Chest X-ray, PA view. Patient: 62 years old, sex M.
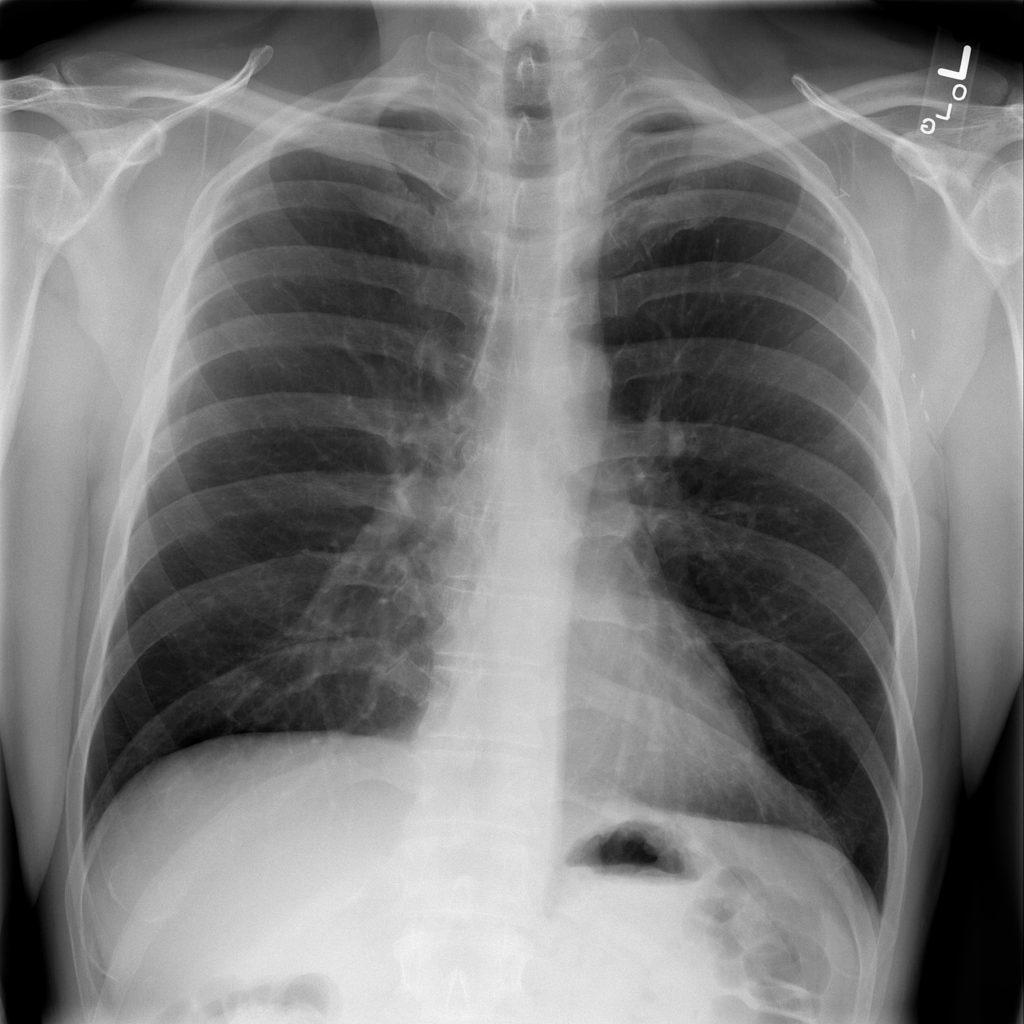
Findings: No Finding